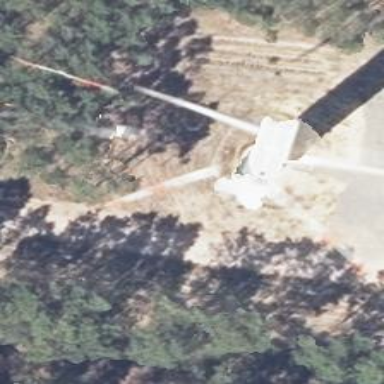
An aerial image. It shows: Wind turbine generator that utilizes wind as its source for generating electricity. It is of the horizontal axis type.